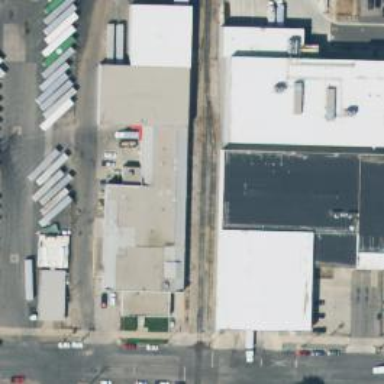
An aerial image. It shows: Rail spur service.